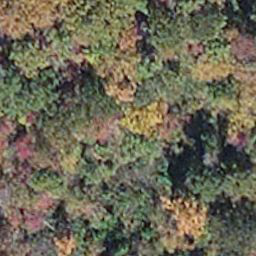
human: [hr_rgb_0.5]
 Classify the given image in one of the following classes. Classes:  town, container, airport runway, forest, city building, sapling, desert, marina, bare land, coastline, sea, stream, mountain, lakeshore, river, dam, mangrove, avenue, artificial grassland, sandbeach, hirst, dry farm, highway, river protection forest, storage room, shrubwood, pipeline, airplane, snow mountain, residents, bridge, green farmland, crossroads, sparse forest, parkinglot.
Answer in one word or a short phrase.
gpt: mangrove